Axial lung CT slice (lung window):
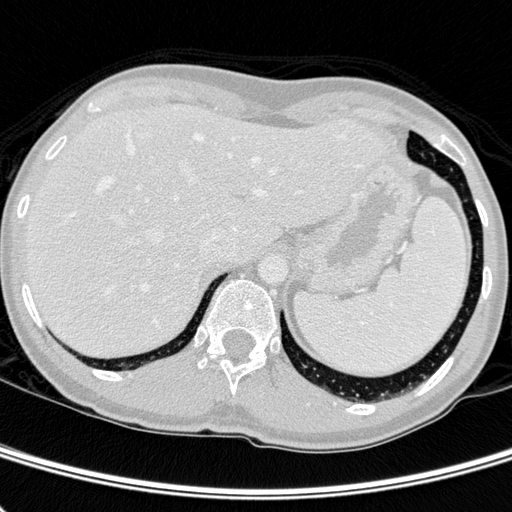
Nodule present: no